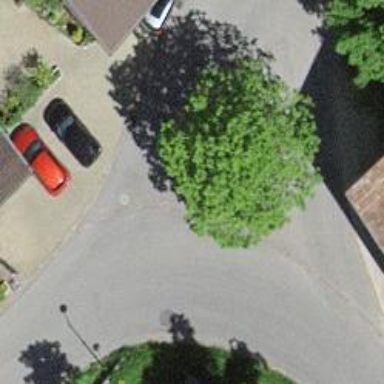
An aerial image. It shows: Paved residential road.